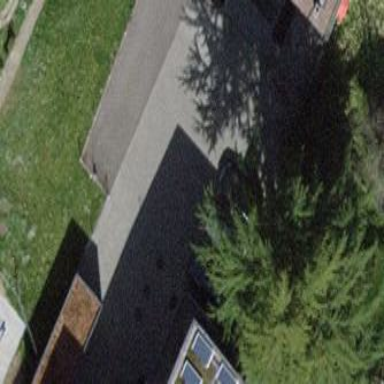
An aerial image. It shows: Semidetached house.